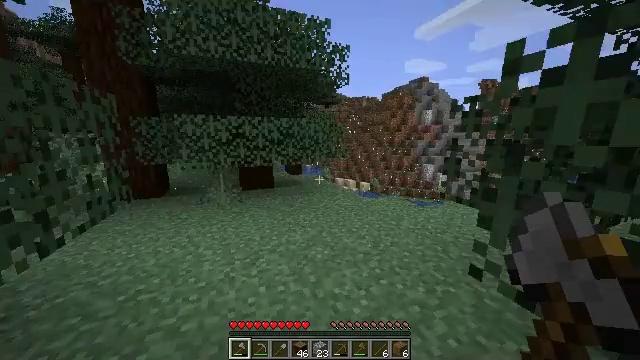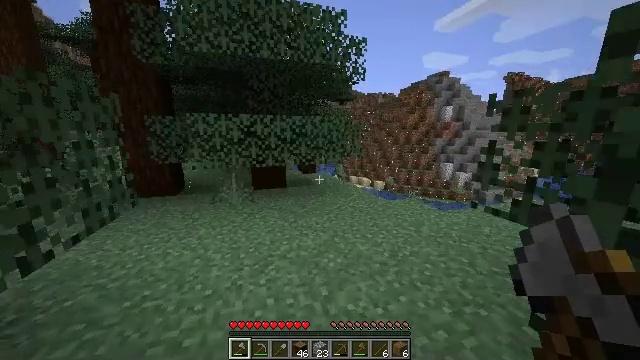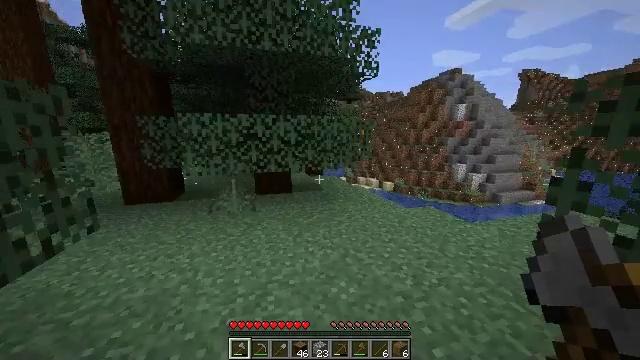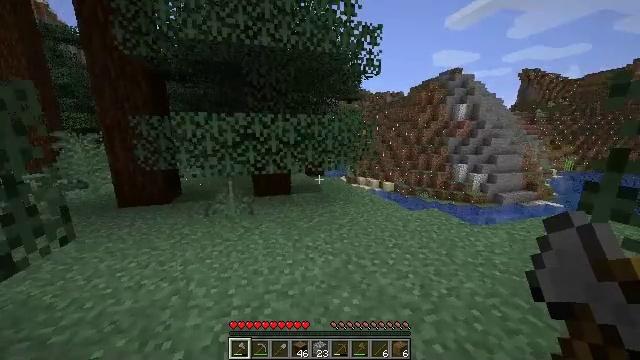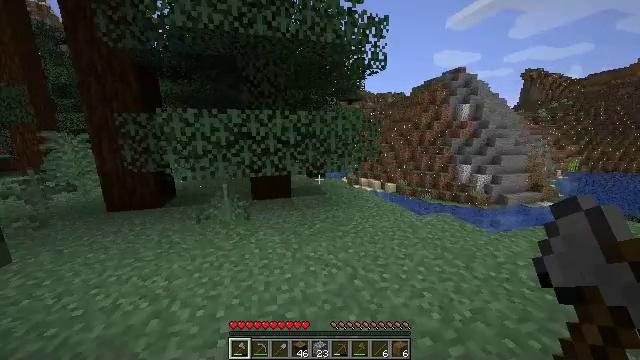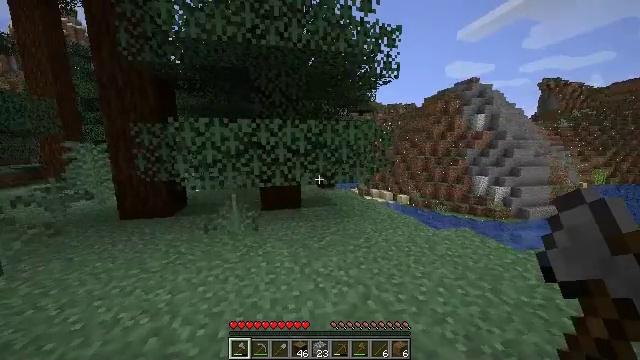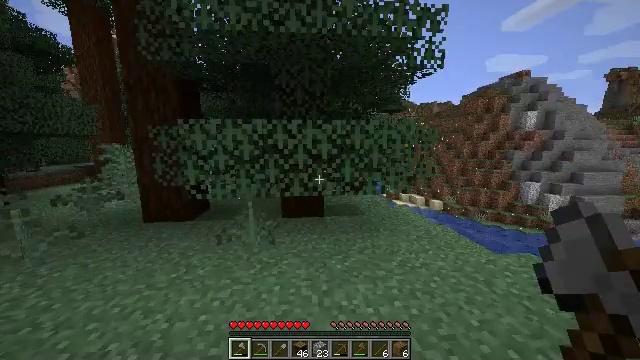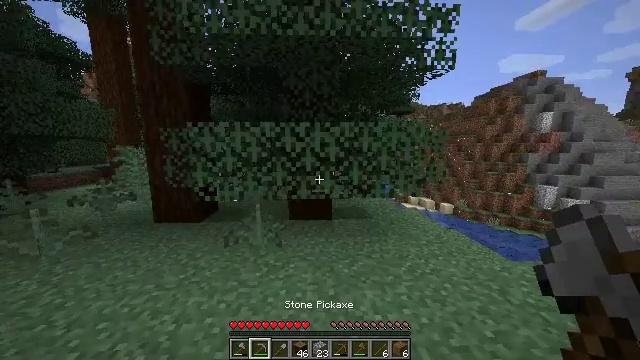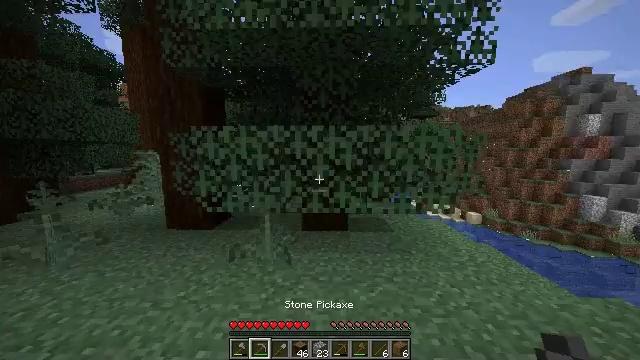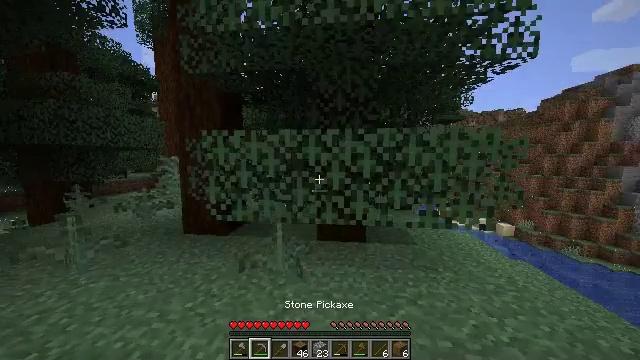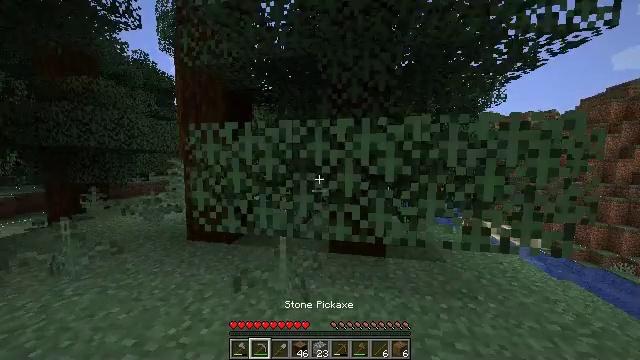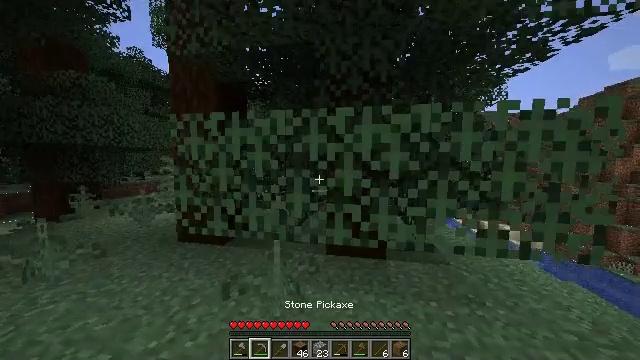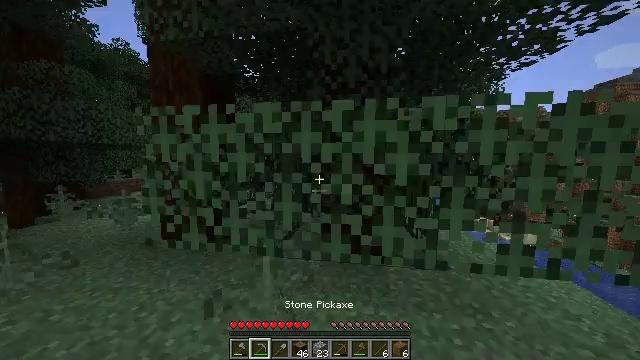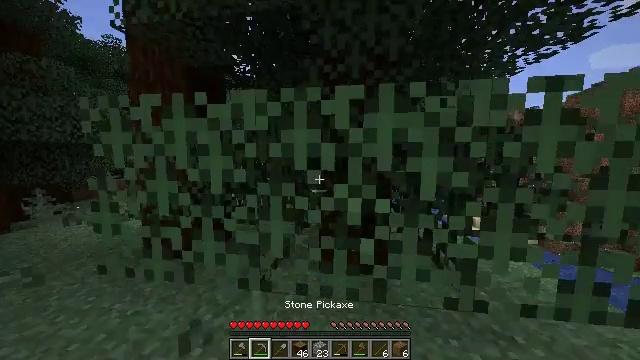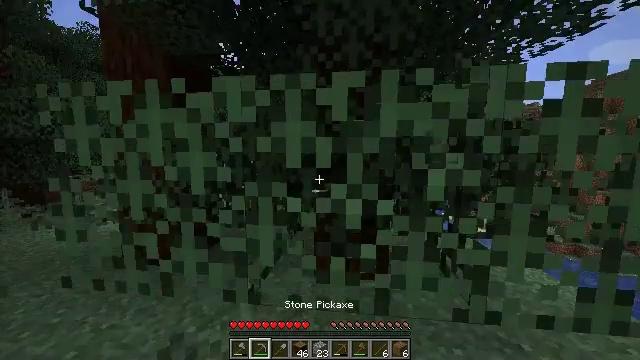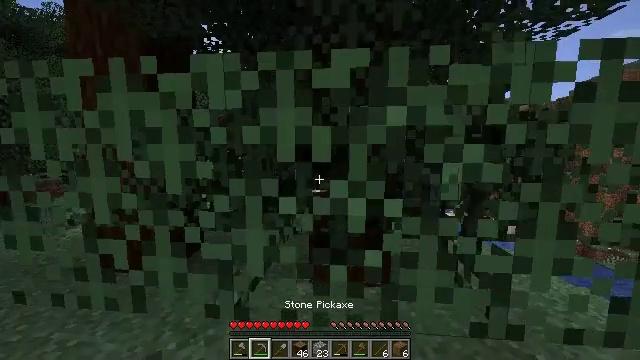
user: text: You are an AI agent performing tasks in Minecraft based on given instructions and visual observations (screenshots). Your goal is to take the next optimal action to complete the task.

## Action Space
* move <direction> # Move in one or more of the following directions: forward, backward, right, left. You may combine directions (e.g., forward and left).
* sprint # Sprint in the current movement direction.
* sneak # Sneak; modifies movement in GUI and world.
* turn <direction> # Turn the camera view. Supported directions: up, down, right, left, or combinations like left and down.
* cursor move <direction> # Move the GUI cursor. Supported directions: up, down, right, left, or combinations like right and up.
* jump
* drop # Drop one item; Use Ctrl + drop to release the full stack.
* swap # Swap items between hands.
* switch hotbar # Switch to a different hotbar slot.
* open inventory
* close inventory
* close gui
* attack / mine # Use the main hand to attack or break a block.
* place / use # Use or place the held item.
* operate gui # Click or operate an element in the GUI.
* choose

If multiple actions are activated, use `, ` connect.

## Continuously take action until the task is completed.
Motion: motion action
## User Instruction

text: Destroy the spruce leaves to get sticks and saplings.
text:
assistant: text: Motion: move forward, sprint, turn left
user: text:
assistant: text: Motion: move forward, sprint, turn left
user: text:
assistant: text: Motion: move forward, sprint
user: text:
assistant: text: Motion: move forward, sprint
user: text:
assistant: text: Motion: move forward, sprint, turn left and up
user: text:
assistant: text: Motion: move forward, sprint, turn left
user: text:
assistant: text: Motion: move forward, sprint, turn left
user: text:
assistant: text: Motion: move forward, sprint, turn left and up
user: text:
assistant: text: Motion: move forward, sprint, turn left and up
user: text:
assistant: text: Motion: move forward, sprint, turn left
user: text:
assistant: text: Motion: move forward, sprint
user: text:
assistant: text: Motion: move forward, sprint, turn right, attack / mine
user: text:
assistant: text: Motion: attack / mine
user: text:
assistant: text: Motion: turn right, attack / mine
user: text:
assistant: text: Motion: turn right, attack / mine
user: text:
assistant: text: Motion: attack / mine
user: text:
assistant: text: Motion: attack / mine
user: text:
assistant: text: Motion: attack / mine
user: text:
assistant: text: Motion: no_op
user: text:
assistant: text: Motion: no_op
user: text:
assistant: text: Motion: no_op
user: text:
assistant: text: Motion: no_op